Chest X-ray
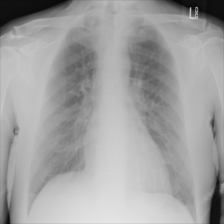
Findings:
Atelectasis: negative
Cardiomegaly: negative
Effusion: negative
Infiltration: positive
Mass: negative
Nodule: negative
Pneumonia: negative
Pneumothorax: negative
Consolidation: negative
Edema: negative
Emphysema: negative
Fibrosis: negative
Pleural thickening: negative
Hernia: negative